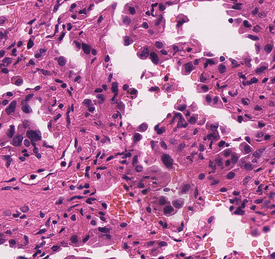
Tumor epithelial tissue: yes
Tumor-associated stroma tissue: yes
Normal tissue: no